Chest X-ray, AP view. Patient: 34 years old, sex F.
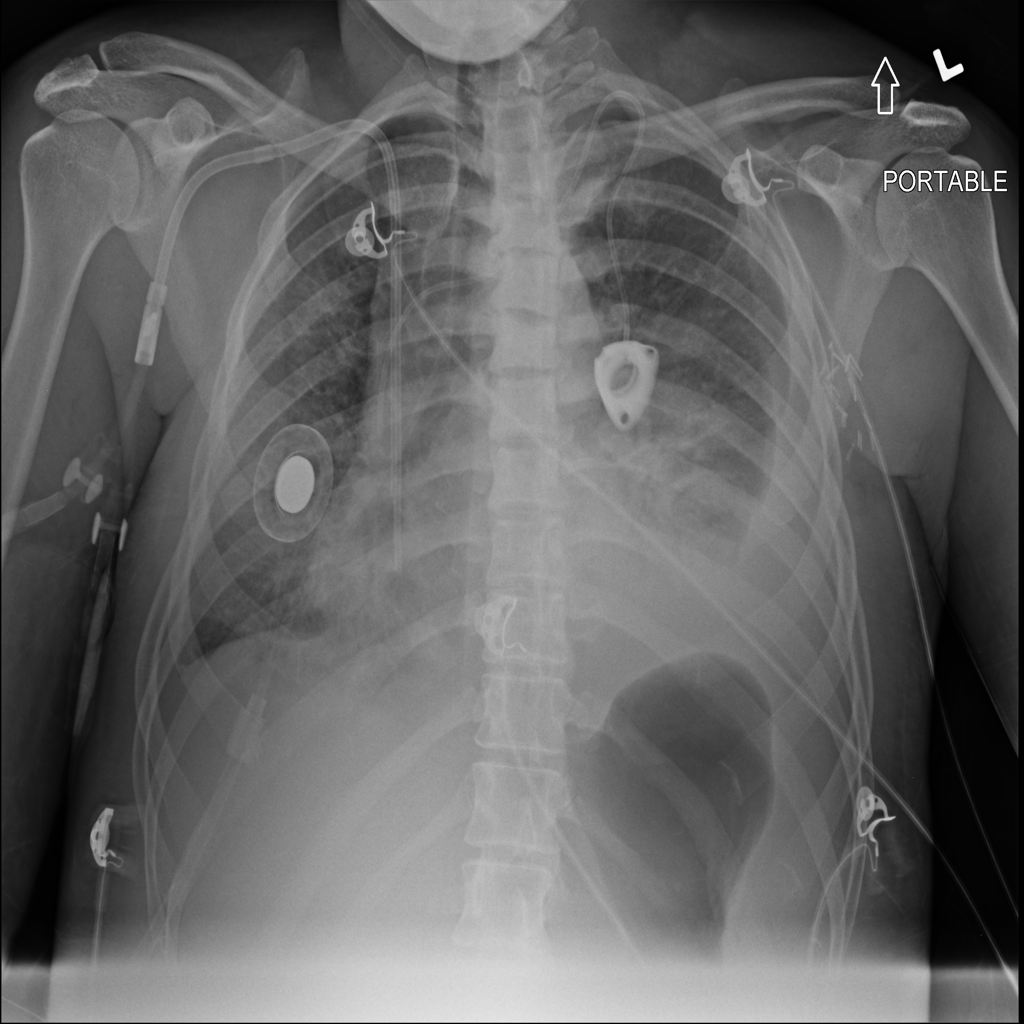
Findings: Effusion